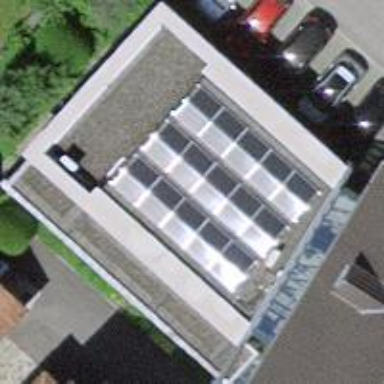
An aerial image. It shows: Building with flat roof.